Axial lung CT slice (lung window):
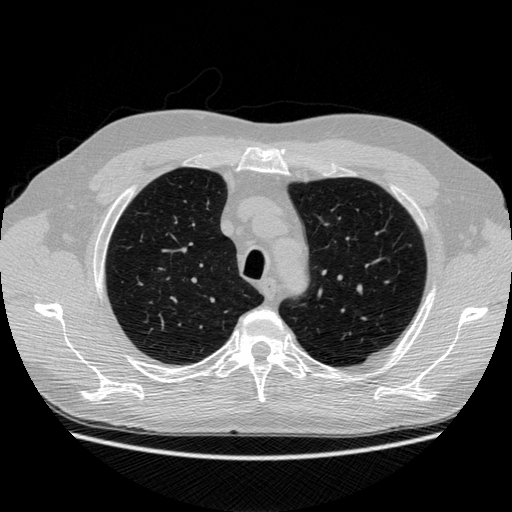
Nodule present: no